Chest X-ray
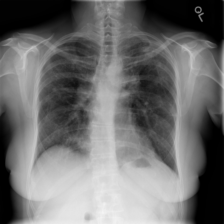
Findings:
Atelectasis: negative
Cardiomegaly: negative
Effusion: negative
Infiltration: negative
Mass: negative
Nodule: negative
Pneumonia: negative
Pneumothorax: negative
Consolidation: negative
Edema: negative
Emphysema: negative
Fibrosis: negative
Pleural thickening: negative
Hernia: negative